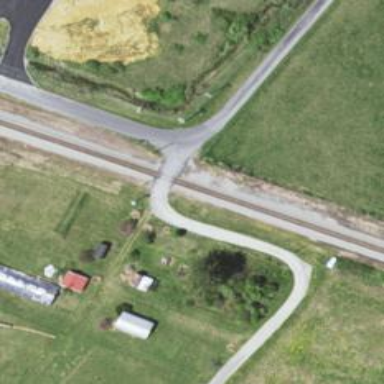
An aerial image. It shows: Level crossing along the railway.